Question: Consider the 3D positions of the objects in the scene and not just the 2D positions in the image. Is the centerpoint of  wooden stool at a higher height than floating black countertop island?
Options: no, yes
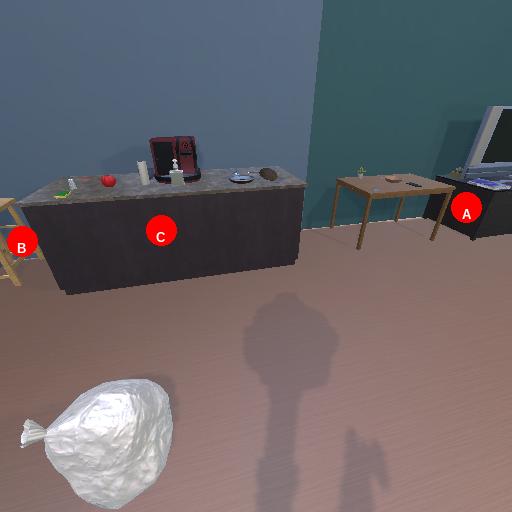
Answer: no